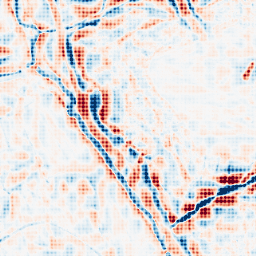
Category: wavelet
Decomposition family: wavelet_dwt
Decomposition parameters: wavelet: coif2
level: 4
Upsampling method: sinc_blackman
Upsampling parameters: scale: 4
kernel_size: 4
Upsampling scale: 4